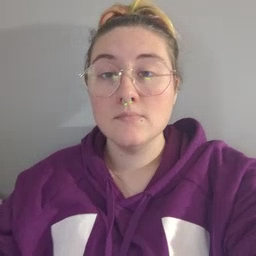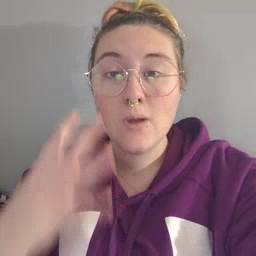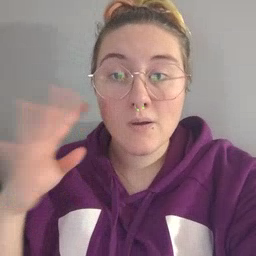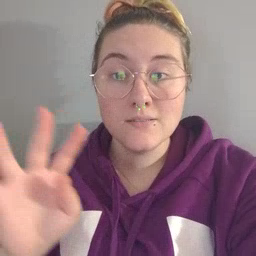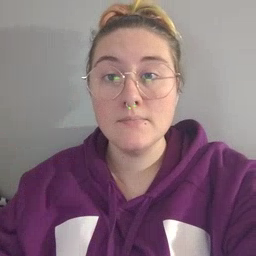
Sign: noisy